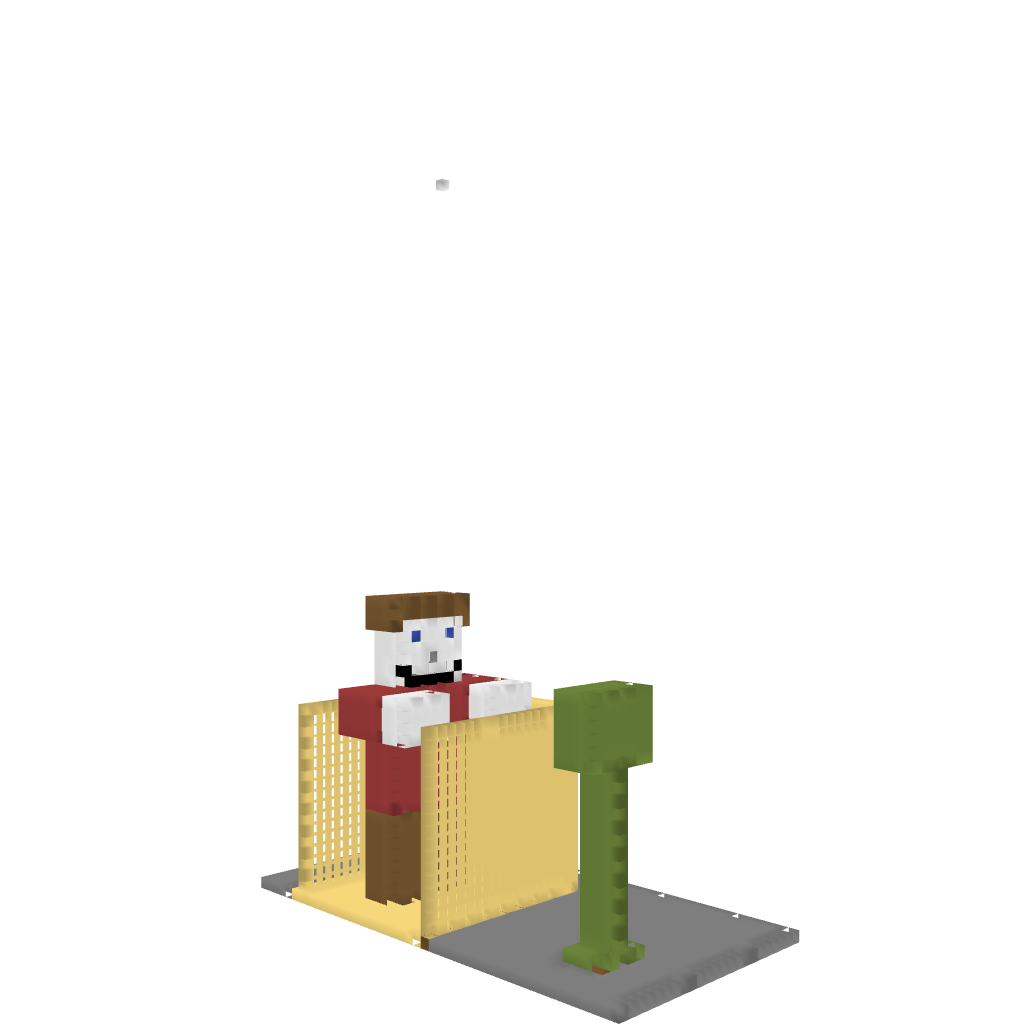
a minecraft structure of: STATUE bad low quality